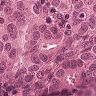
Metastatic tissue present: yes